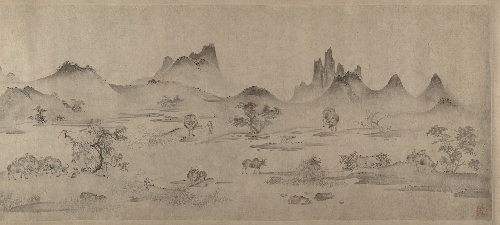
Title: 宋/元   佚名   百牛圖   卷|One hundred water buffalo
Artist: Unidentified artist|Jiangcan
Artist bio: |Chinese, active ca. 1200
Date: 13th century
Object type: Handscroll
Classification: Paintings
Medium: Handscroll; ink on paper
Culture: China
Period: Southern Song (1127–1279) or Yuan (1271–1368) dynasty
Dimensions: 12 1/2 x 87 5/16 in. (31.8 x 221.8 cm)
Department: Asian Art
Credit line: Rogers Fund, 1918
Accession year: 1918
Repository: Metropolitan Museum of Art, New York, NY
Tags: Buffalos|Landscapes